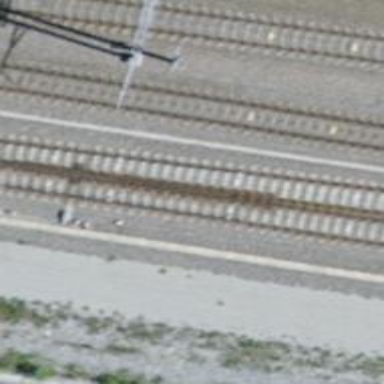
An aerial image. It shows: Single-track electrified railway with contact line.